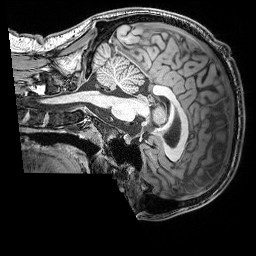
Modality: T1w
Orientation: sagittal
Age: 26
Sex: male
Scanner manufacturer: siemens
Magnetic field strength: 3 T
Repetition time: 2.53 s
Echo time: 0.00388 s